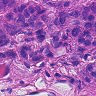
Metastatic tissue present: yes